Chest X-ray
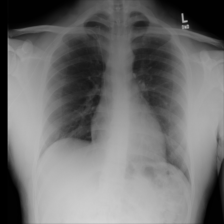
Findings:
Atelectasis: negative
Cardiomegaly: negative
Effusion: negative
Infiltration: negative
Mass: negative
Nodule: negative
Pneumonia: negative
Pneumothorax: negative
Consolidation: negative
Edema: negative
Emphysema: negative
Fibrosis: negative
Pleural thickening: negative
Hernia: negative